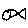
Label: fish